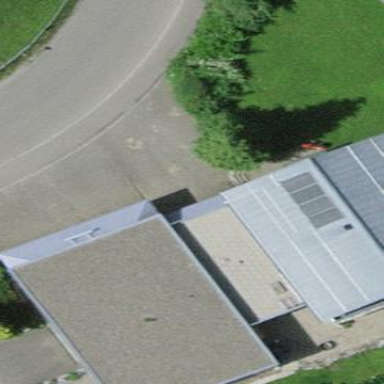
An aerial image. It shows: Commercial building.